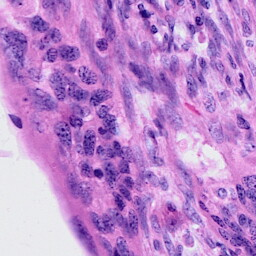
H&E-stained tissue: Cervix